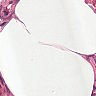
Metastatic tissue present: no